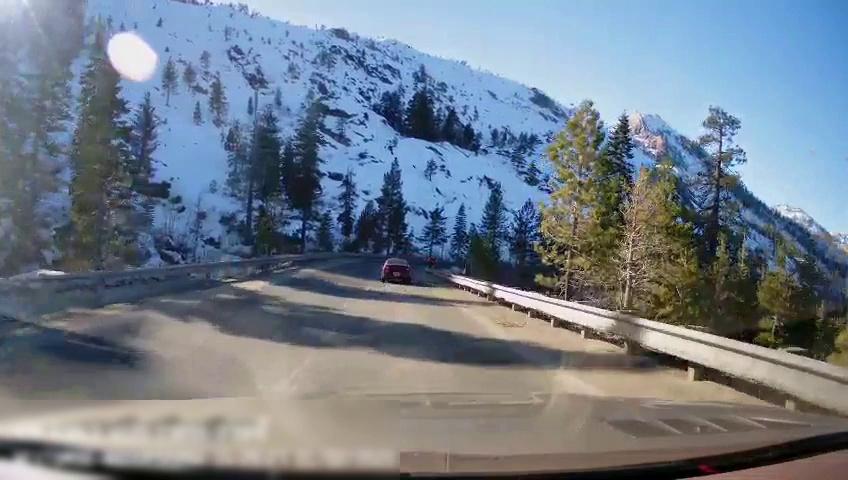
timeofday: Day
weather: Sunny
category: Drivable Space
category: Vehicles | Car